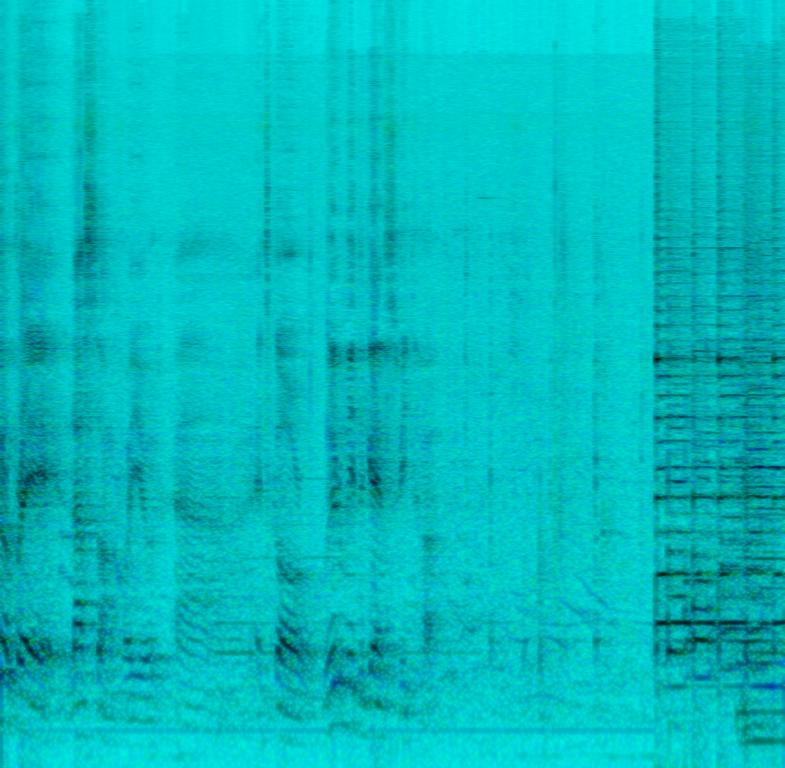
This bluegrass song starts off with a male voice making an announcement. The music starts to play. The banjo plays an introductory bluegrass lick. This is accompanied by an acoustic guitar strumming chords. The double bass plays the root note and the fifth of the chord. The mandolin plays the rhythm section in the song. There is no vocal melody in this song. There is no percussion in this song. This song can be played in a movie with a Western theme.